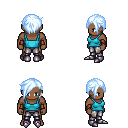
a pixel art fantasy rpg character, male body template, human, dark skin, teal pirate shirt, metal pants, white cyan pixie cut hairstyle, cloth bracers, metal boots, four views (front, back, left, right), 2x2 character sprite sheet, small pixel art, hard edges, no anti-aliasing